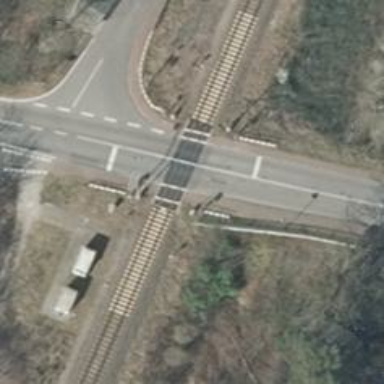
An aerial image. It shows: Unmarked crossing where road and railway intersect. The crossing is equipped with full barrier.